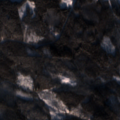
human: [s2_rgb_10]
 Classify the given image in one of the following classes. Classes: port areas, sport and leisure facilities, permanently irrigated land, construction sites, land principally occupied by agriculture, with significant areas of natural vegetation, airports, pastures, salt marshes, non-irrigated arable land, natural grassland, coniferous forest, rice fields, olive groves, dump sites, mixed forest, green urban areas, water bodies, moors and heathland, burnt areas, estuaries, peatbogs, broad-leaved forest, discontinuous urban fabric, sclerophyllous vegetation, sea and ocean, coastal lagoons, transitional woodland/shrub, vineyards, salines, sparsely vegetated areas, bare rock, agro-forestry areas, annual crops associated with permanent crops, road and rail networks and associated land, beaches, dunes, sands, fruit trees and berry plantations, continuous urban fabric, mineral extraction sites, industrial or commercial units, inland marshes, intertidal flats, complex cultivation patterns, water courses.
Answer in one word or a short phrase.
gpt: coniferous forest, mixed forest, transitional woodland/shrub